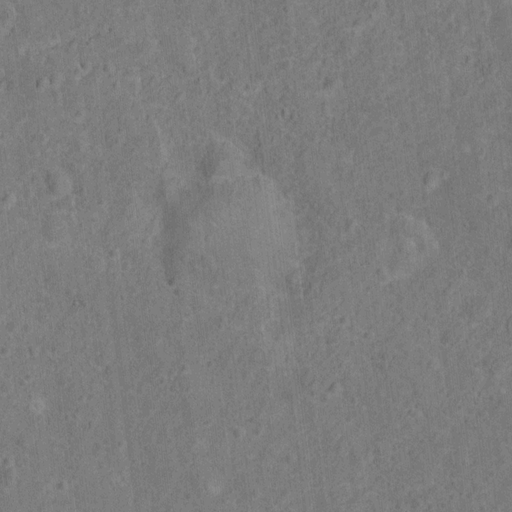
Classes present: Background